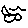
Label: bird